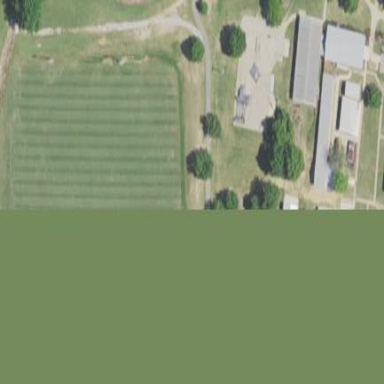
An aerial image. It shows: Soccer pitch for leisureland activities.